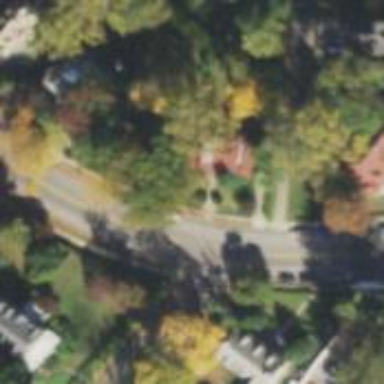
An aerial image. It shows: Residential road with asphalt surface.